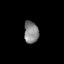
Tissue: lung
Cell type: T cells
Senescence score: 0.1834
Nuclear area (px): 311
Mean DAPI intensity: 134.772